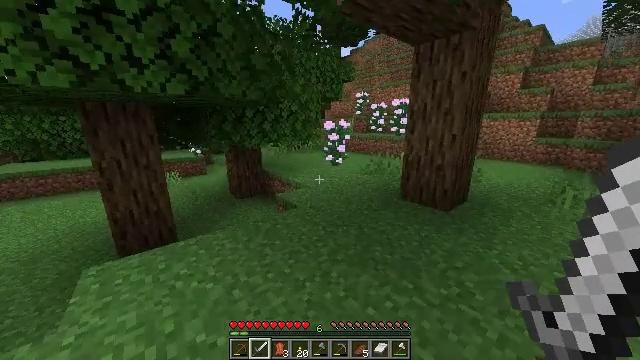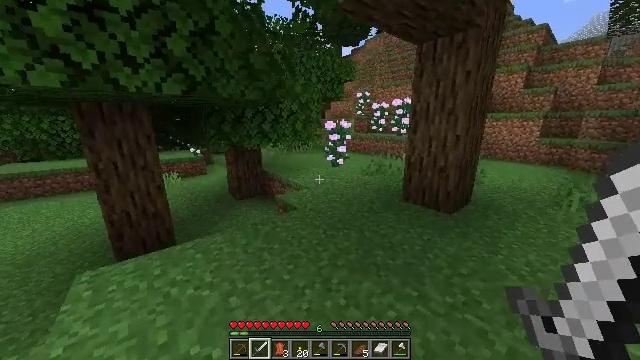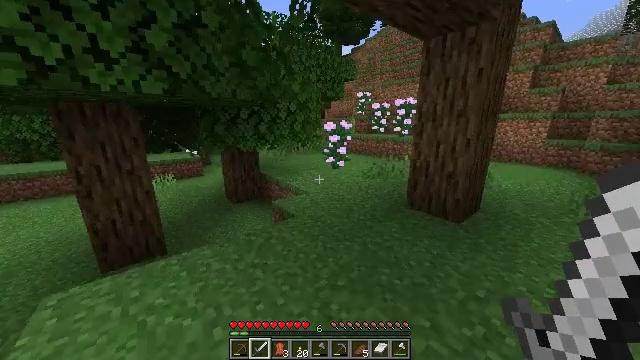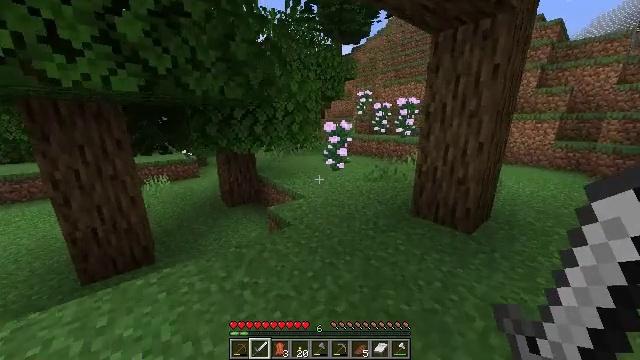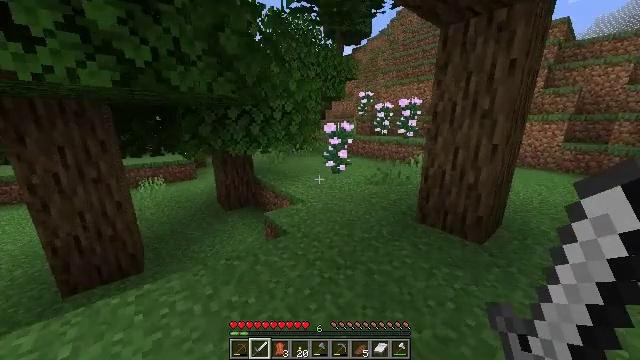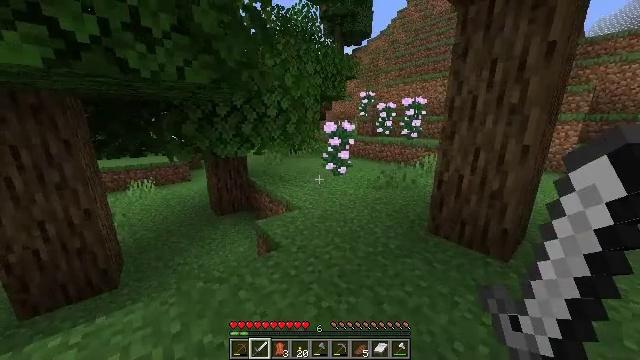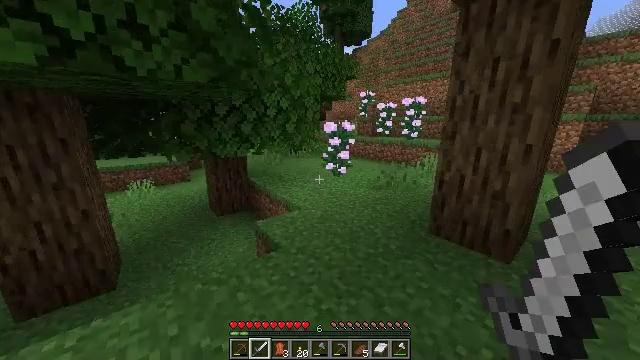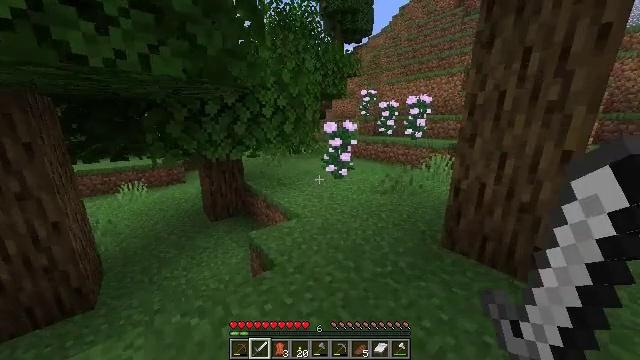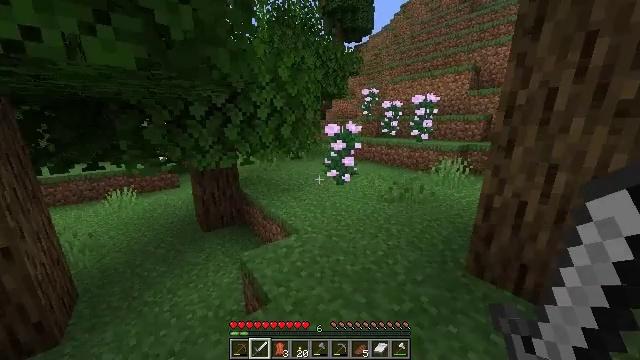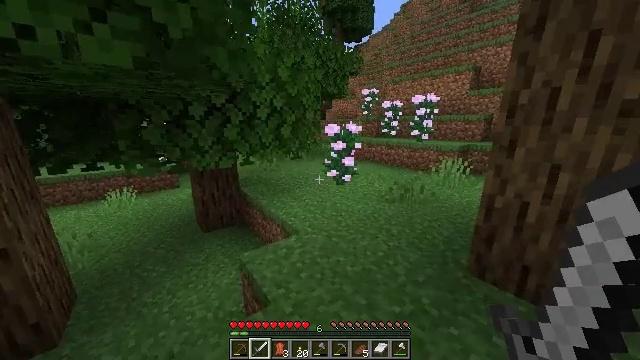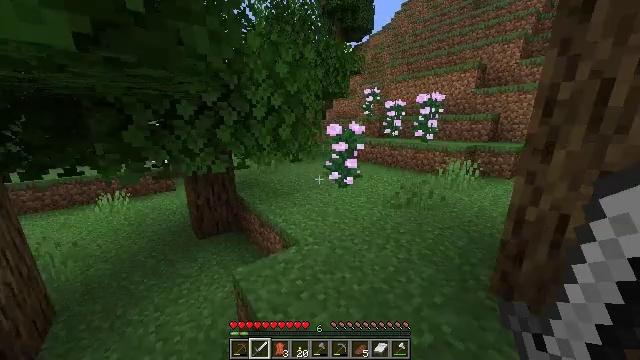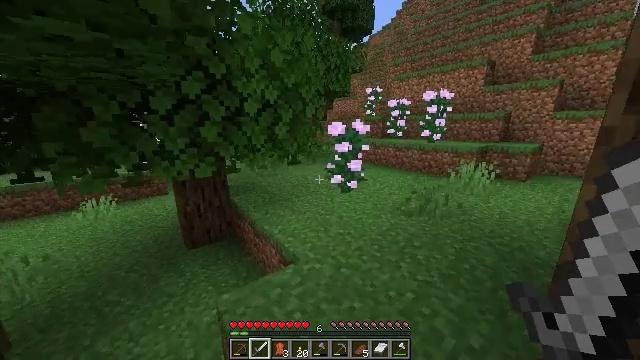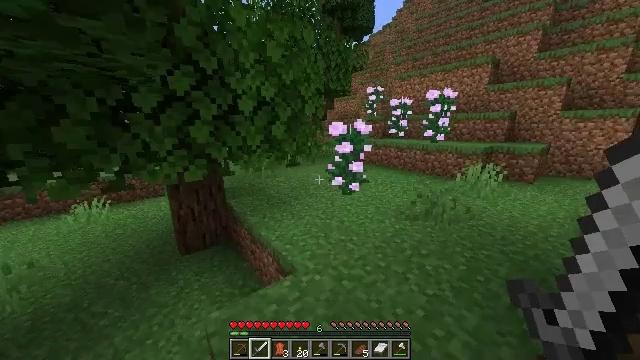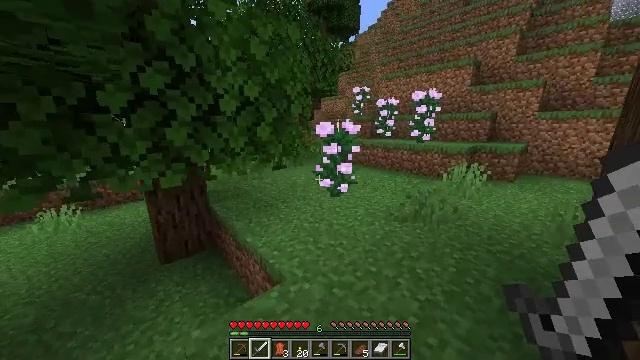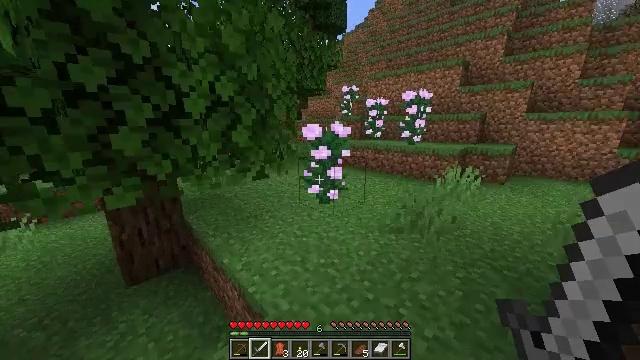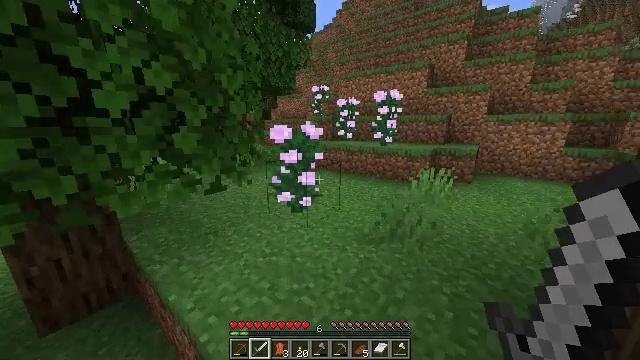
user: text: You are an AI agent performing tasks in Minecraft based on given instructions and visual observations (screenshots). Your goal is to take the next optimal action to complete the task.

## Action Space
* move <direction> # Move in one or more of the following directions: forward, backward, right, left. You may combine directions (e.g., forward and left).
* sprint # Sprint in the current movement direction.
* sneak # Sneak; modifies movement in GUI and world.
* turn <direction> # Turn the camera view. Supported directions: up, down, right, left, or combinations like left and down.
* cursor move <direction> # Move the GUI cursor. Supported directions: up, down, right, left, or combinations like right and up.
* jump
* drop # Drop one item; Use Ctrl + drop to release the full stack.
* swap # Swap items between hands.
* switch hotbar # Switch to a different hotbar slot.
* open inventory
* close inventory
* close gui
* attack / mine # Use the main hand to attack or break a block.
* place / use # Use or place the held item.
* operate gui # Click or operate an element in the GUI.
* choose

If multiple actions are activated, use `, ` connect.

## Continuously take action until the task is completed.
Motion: motion action
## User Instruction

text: Mine oak leaves.
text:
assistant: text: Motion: move forward, sprint
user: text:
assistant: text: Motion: move forward, sprint
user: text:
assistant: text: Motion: move forward, sprint
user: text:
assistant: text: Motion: move forward, sprint
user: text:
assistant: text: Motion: move forward, sprint
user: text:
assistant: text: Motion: move forward, sprint
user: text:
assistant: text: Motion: move forward, sprint
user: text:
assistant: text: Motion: move forward, sprint
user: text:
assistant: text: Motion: move forward, sprint
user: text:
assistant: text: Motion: move forward, sprint
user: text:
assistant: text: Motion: move forward, sprint
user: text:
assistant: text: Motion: move forward, sprint
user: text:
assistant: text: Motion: move forward, sprint, turn right
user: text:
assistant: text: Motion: move forward, sprint, turn right
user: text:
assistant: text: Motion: move forward, sprint, turn right
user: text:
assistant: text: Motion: move forward, sprint, turn right
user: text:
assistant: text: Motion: move forward, sprint, turn right
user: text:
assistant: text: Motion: move forward, sprint
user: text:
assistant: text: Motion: move forward, sprint
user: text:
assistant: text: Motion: move forward, sprint
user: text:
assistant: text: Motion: move forward, sprint
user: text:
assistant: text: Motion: move forward, sprint
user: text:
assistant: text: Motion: move forward, sprint
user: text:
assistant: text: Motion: move forward, sprint
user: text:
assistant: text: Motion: move forward, sprint
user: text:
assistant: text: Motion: move forward, sprint
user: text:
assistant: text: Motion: move forward, sprint
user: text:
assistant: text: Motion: move forward, sprint
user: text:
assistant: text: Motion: move forward, sprint, jump
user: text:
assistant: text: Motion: move forward, sprint, jump